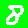
Digit: 8